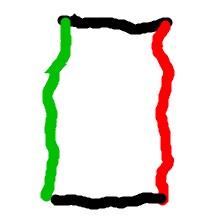
Shape: rectangle